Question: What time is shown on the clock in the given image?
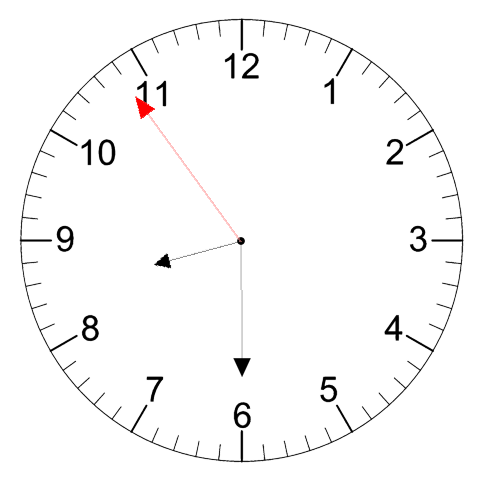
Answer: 08:29:54